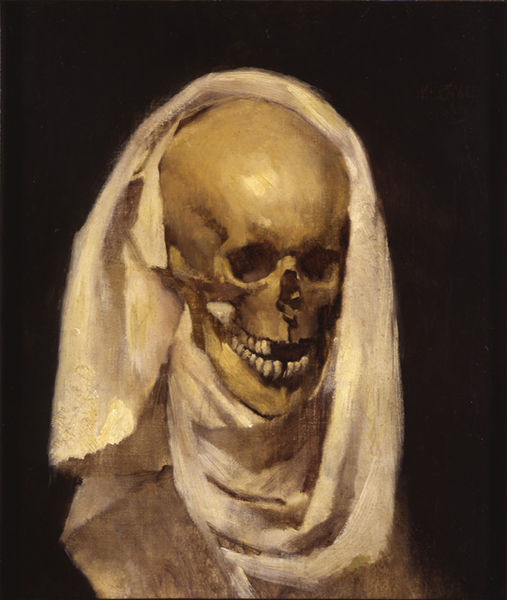
Titel: Totenschädel mit Leichentuch
Künstler: Wilhelm Maria Hubertus Leibl
Standort: Karlsruhe
Institution: Staatliche Kunsthalle Karlsruhe
Schlagwörter: dunkel, gemälde, kopf, schatten, umhang, weiß, aquarell, gelb, impressionismus, ocker, ausschnitt, braun, bunt, frau, hell, hintergrund, licht, mund, nase, profil, schwarz, stirn, ölbild, schal, schleier, tuch, beige, haube, malerei, augen, barock, falten, gesicht, leiche, leinen, mensch, schädel, tod, tot, toter, bild, bildnis, hals, portrait, porträt, öl, pastos, auge, gewand, haare, realismus, stoff, frontal, höhle, kinn, kontrast, schwarzer hintergrund, helldunkel, statue, stilleben, stillleben, lächeln, spanien, orang, wangen, düster, moderne, kahl, weis, ölgemälde, angst, querformat, duktus, kopftuch, büste, glanz, glatze, halstuch, draperie, faltenwurf, laken, wange, ölfarbe, zehe, reflexion, knochen, vanitas, lachen, memento mori, vergänglichkeit, courbet, spanisch, drapiert, loch, seite, furcht, nonne, augenhöhlen, höhlen, leinwand, proträt, dunkler hintergrund, allegorie, ölmalerei, löcher, grinsen, kaputt, gebiss, kalotte, nasenhöhle, oberkiefer, skelett, totenkopf, zähne, trübner, leibl, wangenknochen, frontalansicht, halbprofil, kiefer, leichentuch, sterben, antik, toga, gruselig, tonig, hell-dunkel-kontrast, lichtreflex, carpe diem, umhüllt, verhüllt, madonna, totenschädel, objekt, unheimlich, streben, grotesk, okker, bräunlich, hohl, gewickelt, zahn, gerippe, skellett, lücken, verhüllung, lücke, memento, mori, beschädigt, totentuch, fehlen, zahnlücke, felten, skellet, faltenwurd, grimm, drapieren, augenhöhle, morbide, grusel, zahnlos, skelet, lautenspielerin, nasenbein, skull, stofftuch, zahnlücken, verstorbene, umwickelt, körperlos, weißes tuch, jochbein, grinsend, totnekopf, hämisch, todenkopf, brauner hintergrund, 1740, weißes kopftuch, halprofil, grinn, grimasch, zehne, augenhühlen, tuvch, zähneschwarz, ausschnitthaft, schneidezähne, tottotenkopf, vanitass, schneidezahn, feheln, morti, sekelett, poprtät, dunkeler hintergrund, nase fehlt, grausig, za, schädelbasis, vanits, jcohbein, stirnbein, calotte, fehlende zähne, heller totenkopf, konzrast